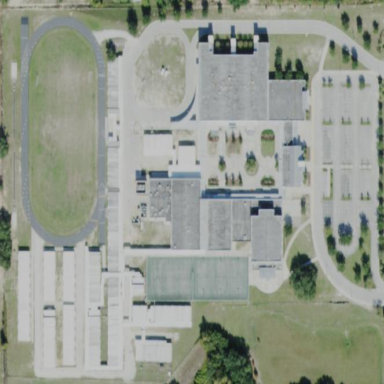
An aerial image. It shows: School.